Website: home-depot
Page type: review-order
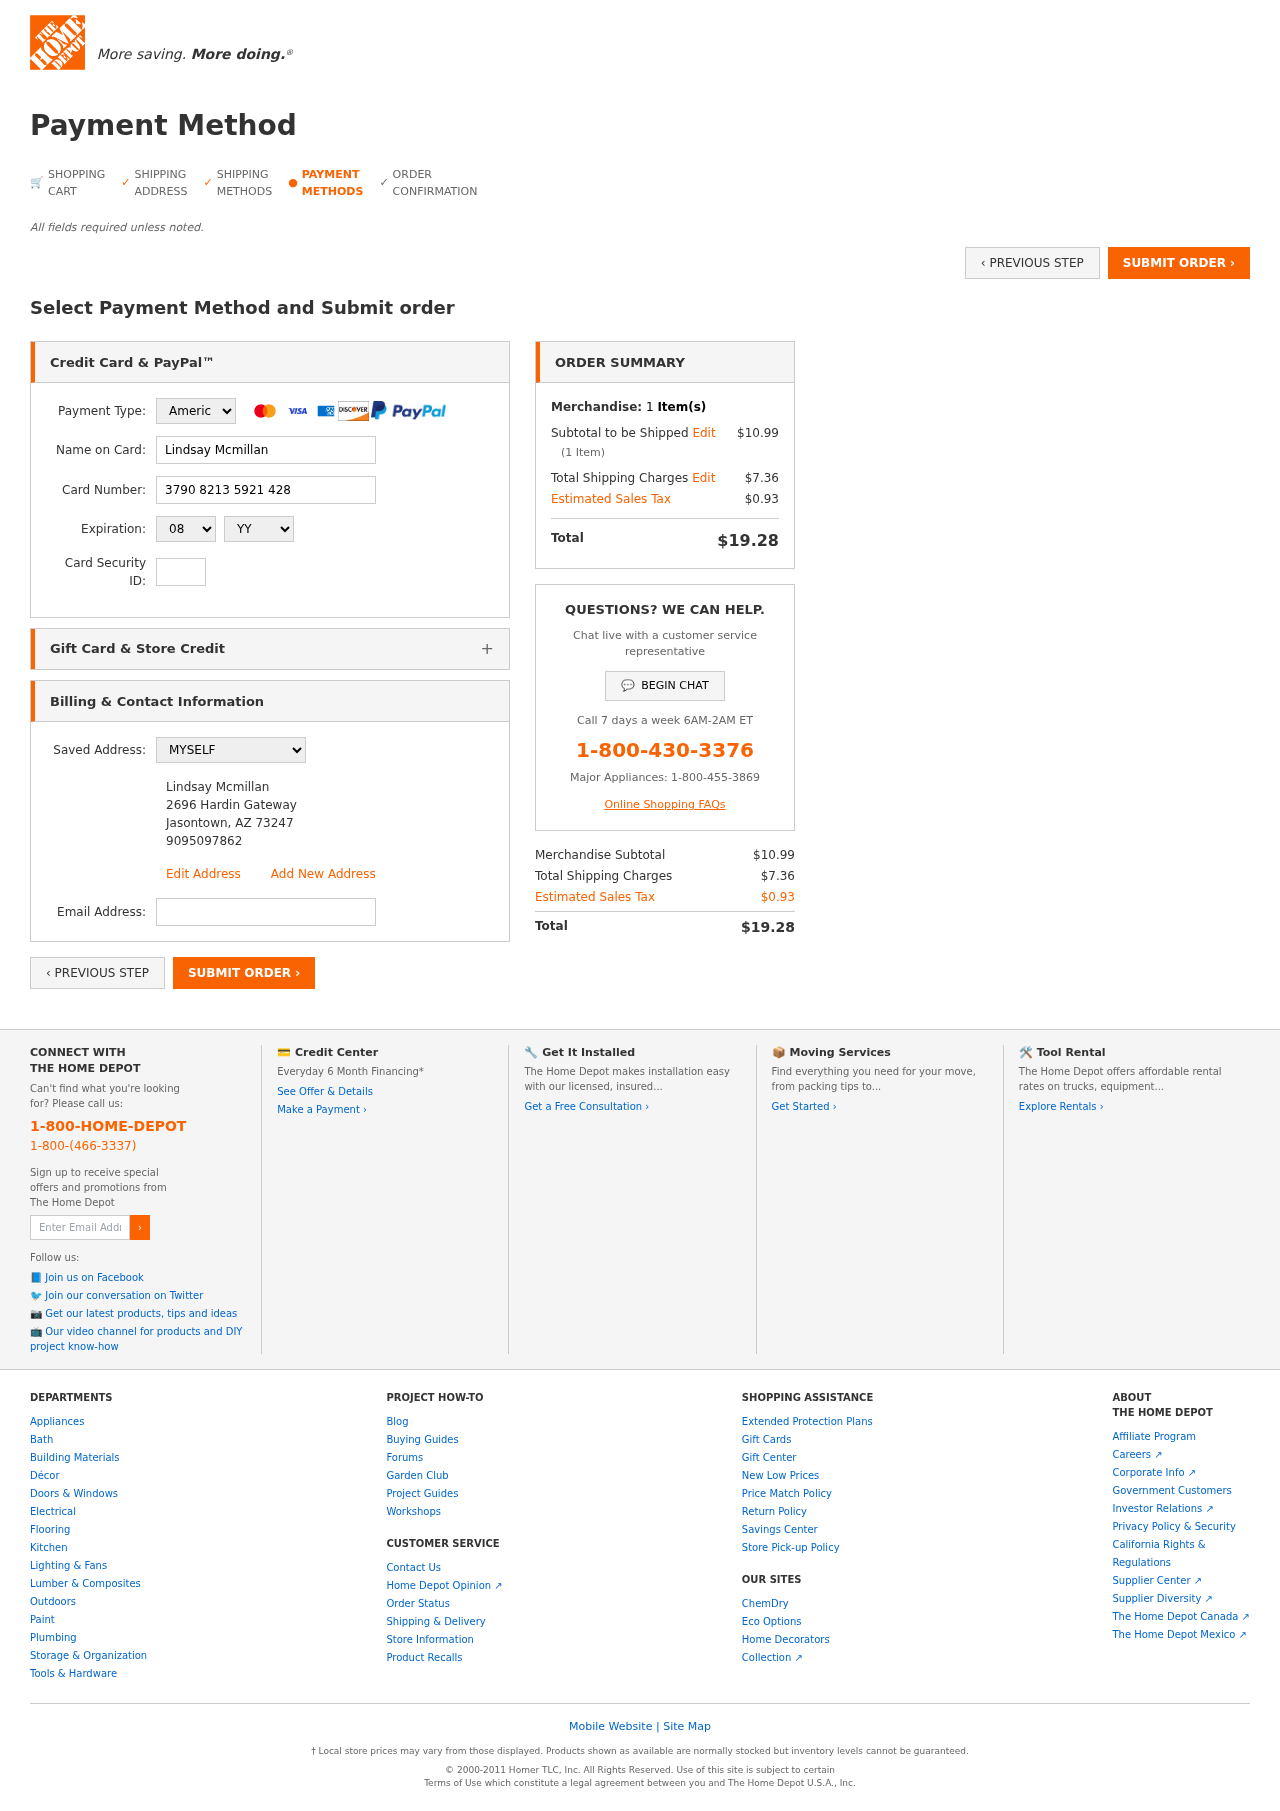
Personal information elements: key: PII_CARD_CVV
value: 6817
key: PII_CARD_EXPIRY_MONTH
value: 08
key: PII_CARD_EXPIRY_YEAR
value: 27
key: PII_CARD_NUMBER
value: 3790 8213 5921 428
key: PII_CARD_TYPE
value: American Express
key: PII_EMAIL
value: lindsaymcmillan@yahoo.com
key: PII_FULLNAME
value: Lindsay Mcmillan
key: PII_FULLNAME2
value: Lindsay Mcmillan
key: PII_STREET
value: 2696 Hardin Gateway
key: PII_CITY2
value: Jasontown
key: PII_STATE_ABBR2
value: AZ
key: PII_POSTCODE
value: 73247
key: PII_POSTCODE_FULL
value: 73247
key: PII_POSTCODE_NUMERIC
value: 73247
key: PII_PHONE2
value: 9095097862
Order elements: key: ORDER_NUM_ITEMS
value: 1
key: ORDER_SUBTOTAL
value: $10.99
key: ORDER_NUM_ITEMS2
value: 1
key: ORDER_SHIPPING_COST
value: $7.36
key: ORDER_TAX
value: $0.93
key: ORDER_TOTAL
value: $19.28
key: ORDER_SUBTOTAL2
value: $10.99
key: ORDER_SHIPPING_COST2
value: $7.36
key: ORDER_TAX2
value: $0.93
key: ORDER_TOTAL2
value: $19.28